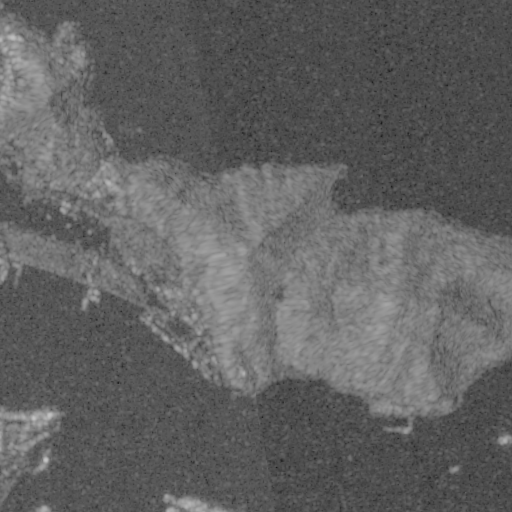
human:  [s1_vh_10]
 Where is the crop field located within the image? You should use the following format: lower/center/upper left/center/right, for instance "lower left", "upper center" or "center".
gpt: The crop field is located in the center left of the image.
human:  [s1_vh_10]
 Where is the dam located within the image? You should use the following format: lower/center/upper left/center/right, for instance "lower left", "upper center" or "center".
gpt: The dam is located in the center of the image.
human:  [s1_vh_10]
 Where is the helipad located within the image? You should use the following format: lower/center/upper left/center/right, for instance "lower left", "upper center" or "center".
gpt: The helipad is located in the lower center of the image.
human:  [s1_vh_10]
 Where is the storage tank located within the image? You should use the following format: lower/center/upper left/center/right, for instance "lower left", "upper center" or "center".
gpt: The storage tank is located in the lower right of the image.
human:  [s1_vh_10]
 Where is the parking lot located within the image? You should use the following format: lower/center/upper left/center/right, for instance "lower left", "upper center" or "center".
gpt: There is no parking lot in the image.

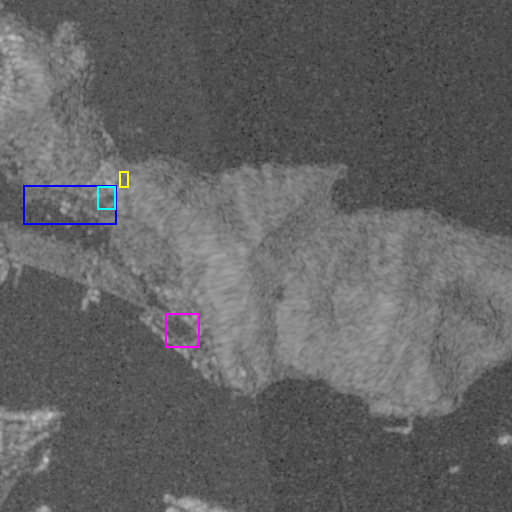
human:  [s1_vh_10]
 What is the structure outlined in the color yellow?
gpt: The structure outlined in yellow is a crop field.
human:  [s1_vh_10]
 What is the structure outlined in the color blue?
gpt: The structure outlined in blue is a park.
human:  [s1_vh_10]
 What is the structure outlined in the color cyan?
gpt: The structure outlined in cyan is a parking lot.
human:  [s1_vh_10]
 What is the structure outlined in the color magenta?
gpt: The structure outlined in magenta is a stadium.
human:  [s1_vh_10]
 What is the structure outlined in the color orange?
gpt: There is no orange outline.